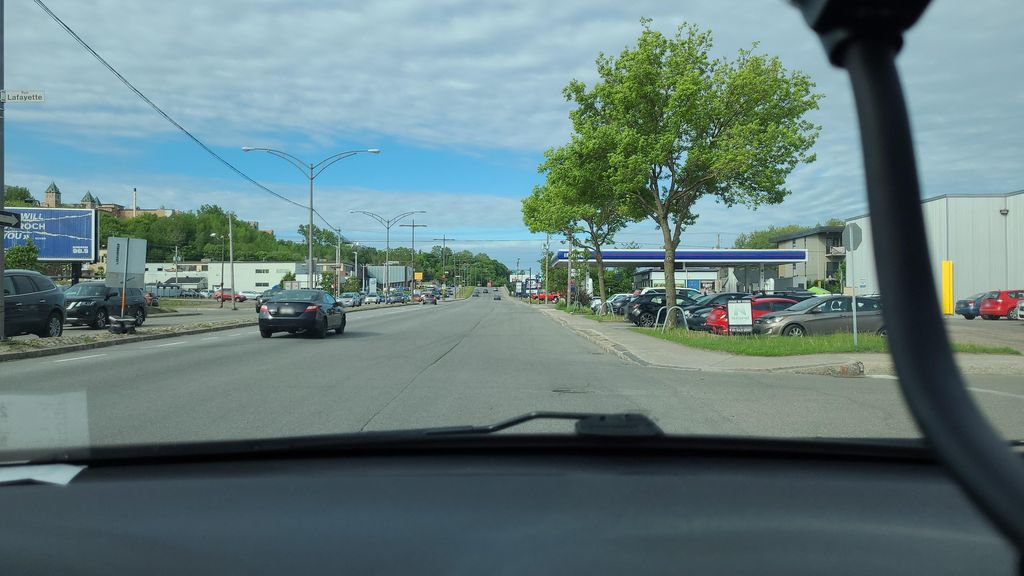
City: quebec_city